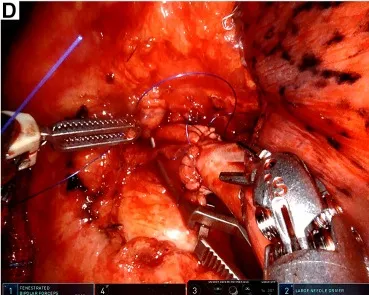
Intraoperative view. (D) Vascular reconstruction was completed by a running suture and fortified by a mattress suture.
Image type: medical_photograph (other_medical_photograph)